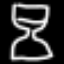
Label: hourglass